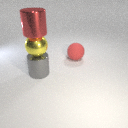
large gray metal cylinder below large yellow metal sphere